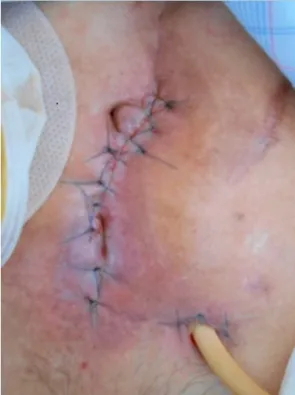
A, b: Erosion improvement and suture closure.
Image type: medical_photograph (other_medical_photograph)